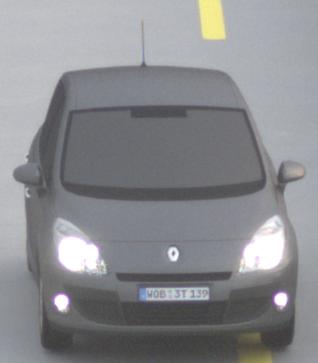
Make: Renault
Model: Scénic 1.6 16V 110
Detailed model: Scénic (III)
Model produced from: 2009/06
Model produced until: 2010/08
Doors: 5
Color: gray
Road condition: dry road
Daytime: sunrise or sunset
Contrast: low contrast